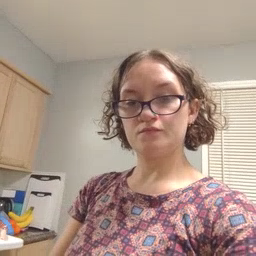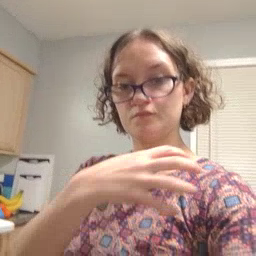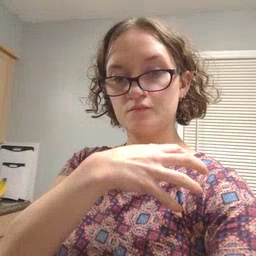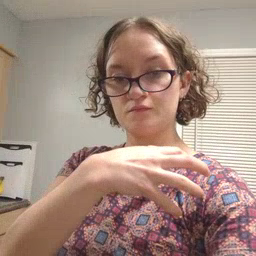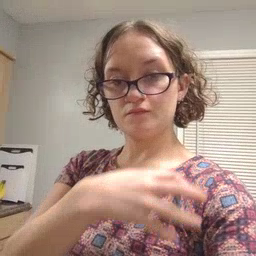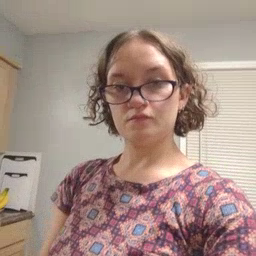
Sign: police